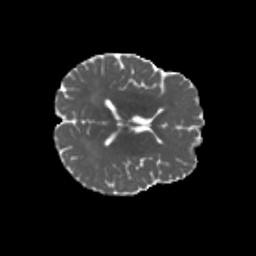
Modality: MD
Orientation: axial
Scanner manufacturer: siemens
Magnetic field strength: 3 T
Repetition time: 4.16 s
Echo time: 0.0806 s